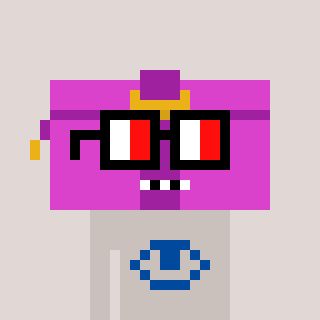
a pixel art character with square glasses with black frames and red eyes, a clutch-shaped head and a foggrey-colored body on a warm background